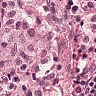
Metastatic tissue present: no